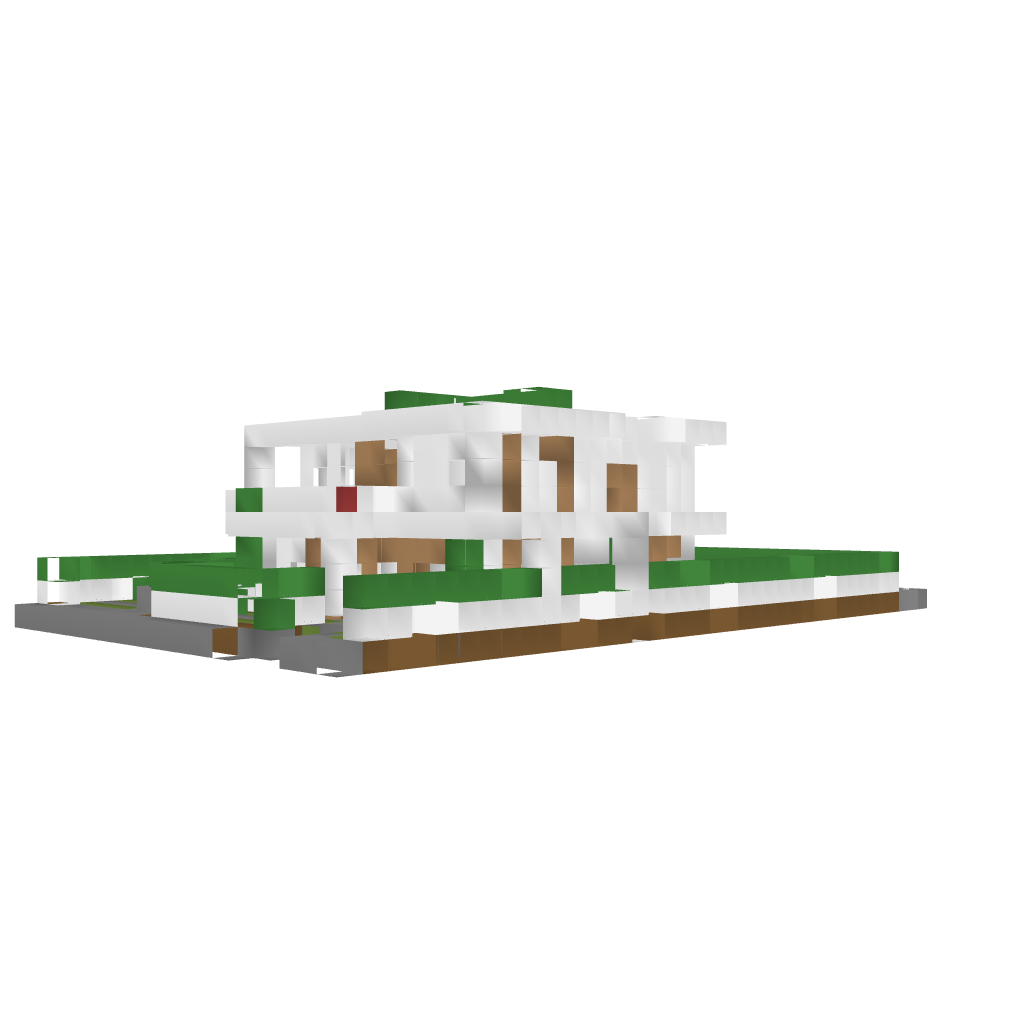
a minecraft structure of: Modern House #1 (By Ecl1pse8) 1.7.2 bad low quality